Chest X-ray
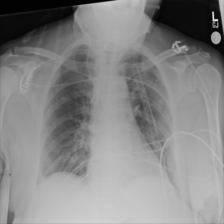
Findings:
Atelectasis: negative
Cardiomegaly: negative
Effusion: negative
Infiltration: negative
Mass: negative
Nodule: negative
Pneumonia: negative
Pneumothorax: negative
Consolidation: negative
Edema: negative
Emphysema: negative
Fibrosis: negative
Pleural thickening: negative
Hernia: negative